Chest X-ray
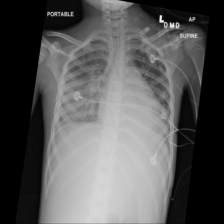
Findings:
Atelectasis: negative
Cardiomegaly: positive
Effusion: negative
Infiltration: positive
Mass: negative
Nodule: negative
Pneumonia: negative
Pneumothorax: negative
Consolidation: negative
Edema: negative
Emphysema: negative
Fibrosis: negative
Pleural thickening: negative
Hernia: negative